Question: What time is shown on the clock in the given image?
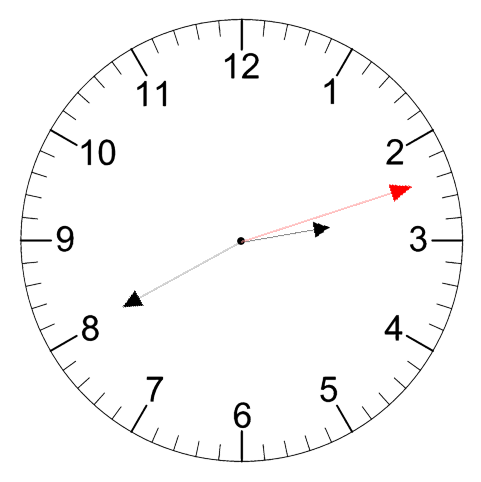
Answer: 02:40:12